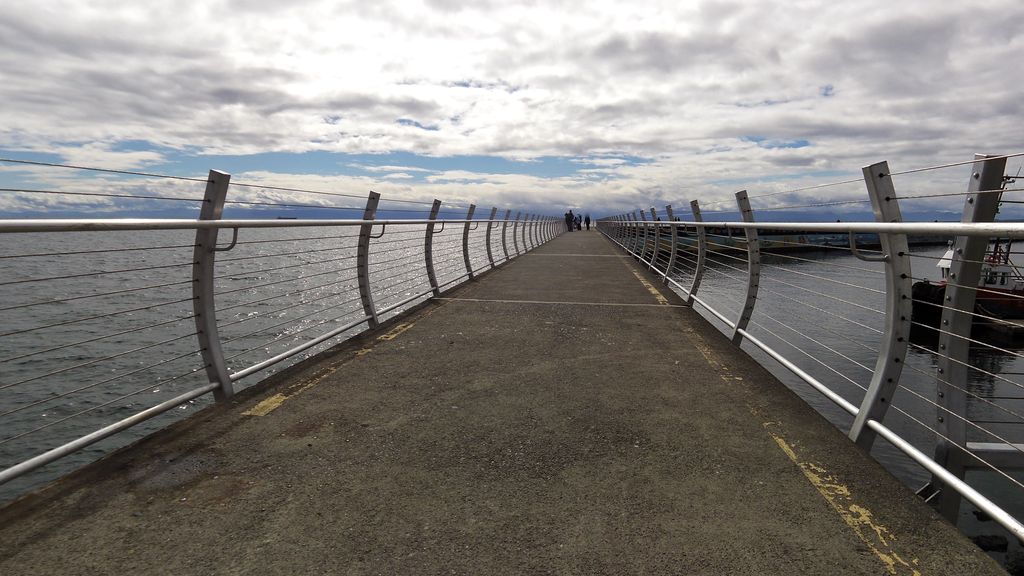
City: victoria